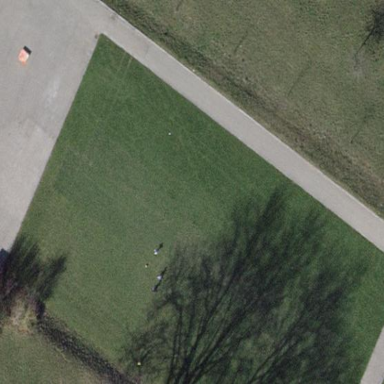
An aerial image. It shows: Soccer pitch with grass surface for leisure and sports.